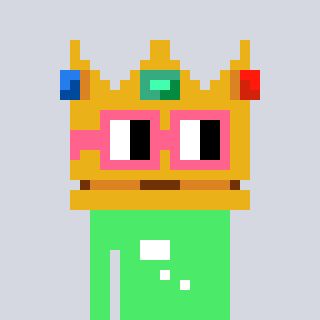
a pixel art character with square pink glasses, a crown-shaped head and a teal-colored body on a cool background